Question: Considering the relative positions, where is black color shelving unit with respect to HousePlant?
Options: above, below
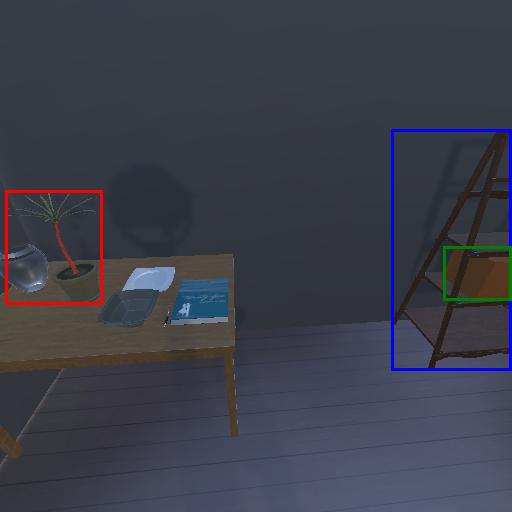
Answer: above